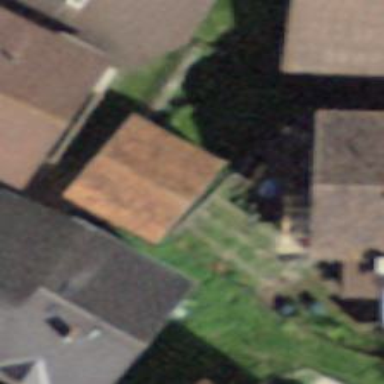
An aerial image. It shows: Simple house.